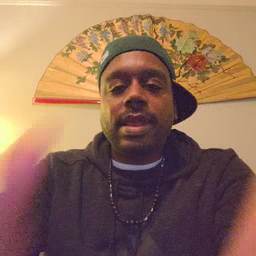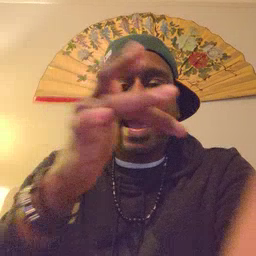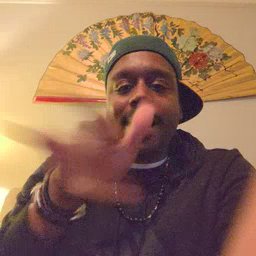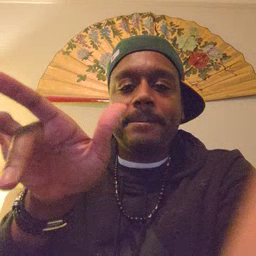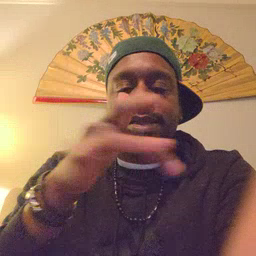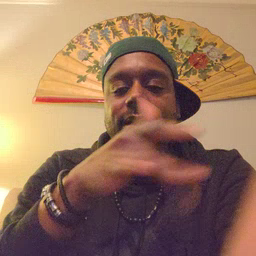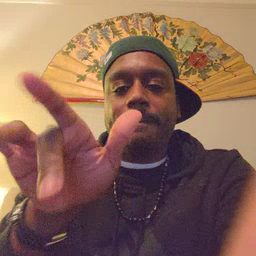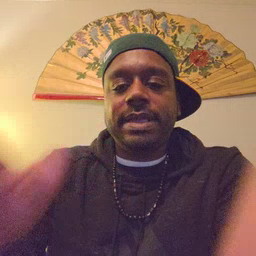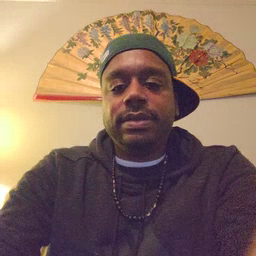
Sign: empty